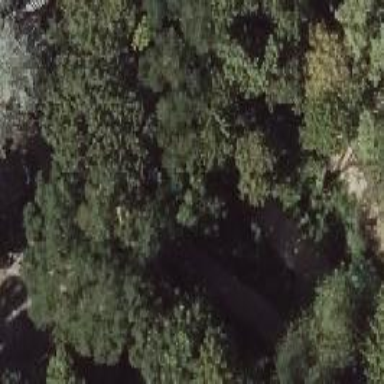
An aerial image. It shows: Mixed woodland with various types of leaves.